Question: I have to plot several "curves", each one composed by horizontal segments (or even points), using matplotlib library.

I reached this goal separing the segments by .
This is my example (working) code:
'''
from pylab import arange, randint, hold, plot, show, nan, ylim, legend
n = 6
L = 25
hold(True)
for i in range(n):
x = arange(L, dtype=float) # generates a 1xL array of floats
m = randint(1, L)
x[randint(1, L, m)] = nan # set m values as NaN
y = [n - i] * len(x) # constant y value
plot(x, y, '.-')
leg = ['data_{}'.format(j+1) for j in range(n)]
legend(leg)
ylim(0, i + 2)
show()
'''
(actually, I start from lists of integers: are after where integers are missing)
: since each line requires an array of length , this solution can be expensive in terms of memory if is big, while the necessary and sufficient information are the limits of segments.
For example, for one line composed by 2 segments of limits (0, 500) and (915, 62000) it would be nice to do something like this:
'''
niceplot([(0, 500), (915, 62000)], [(1, 1), (1, 1)])
'''
(note: this - with instead ... - is a working code but it makes other things...)
4*2 values instead of 62000*2...
Any suggestions?
(this is my first question, be clement^^)
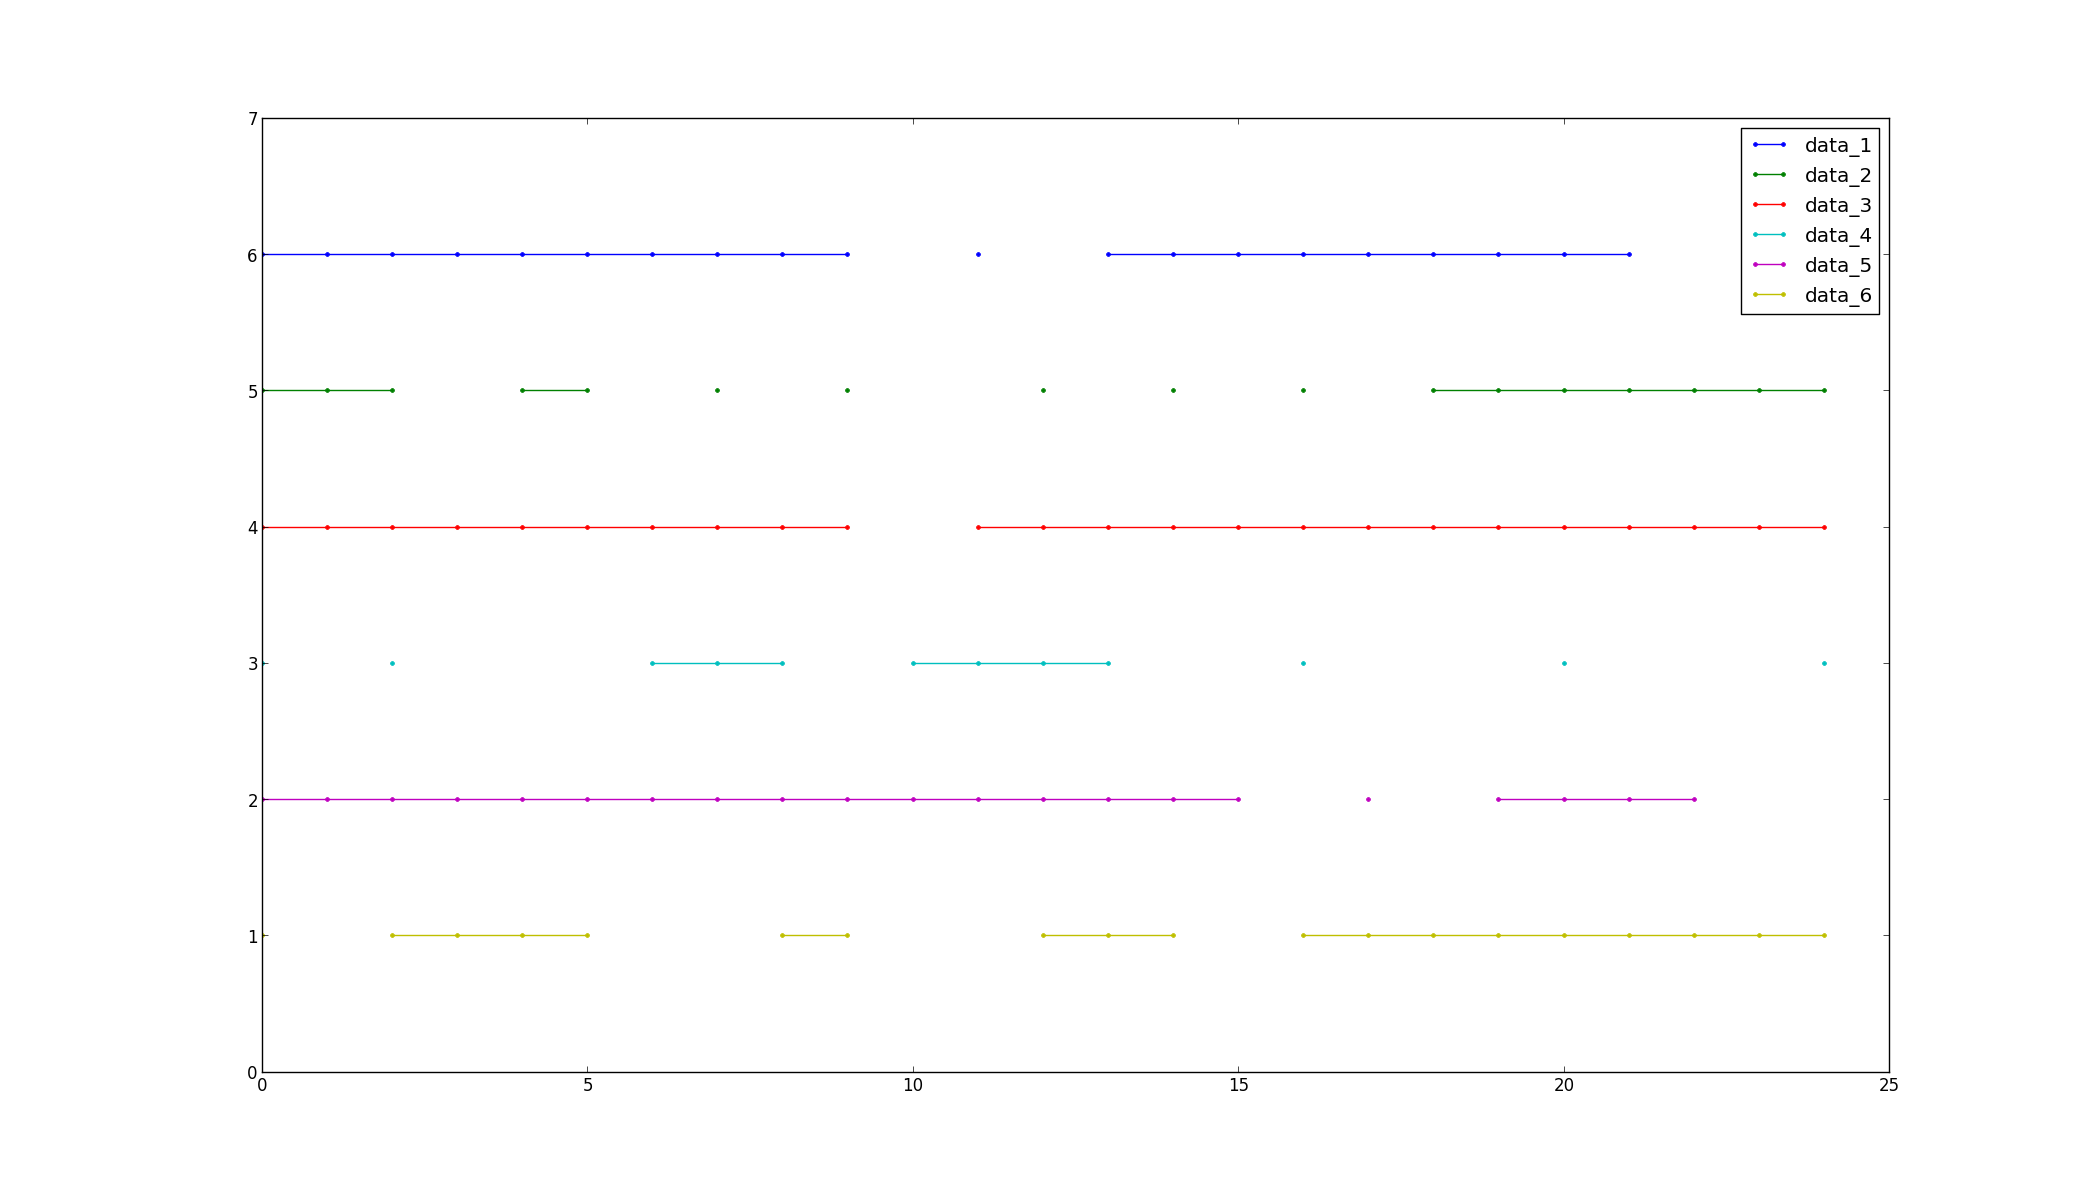
Answer: Is this something like what you wish to achieve?
'''
import matplotlib.pyplot as plt
segments = {1: [(0, 500),
(915, 1000)],
2: [(0, 250),
(500, 1000)]}
colors = {1: 'b', 2: 'r'}
for y in segments:
col = colors.get(y, 'k')
for seg in segments[y]:
plt.plot(seg, [y, y], color=col)
'''
I'm just defining the y values as keys and a list of line segments (xlo, xhi) to be plotted at each y value.